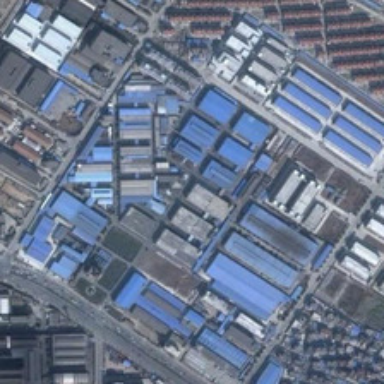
Many buildings are in an industrial area .